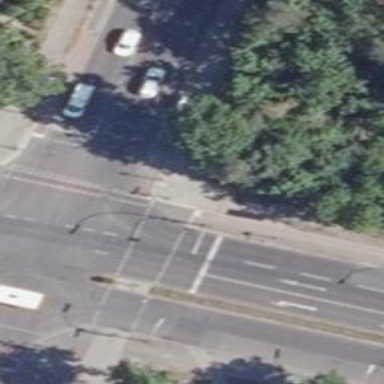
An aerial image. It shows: Sidewalk.